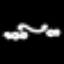
Label: squiggle